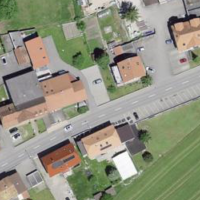
EUNIS habitat code: 54
Species observed at this site:
Melittis melissophyllum